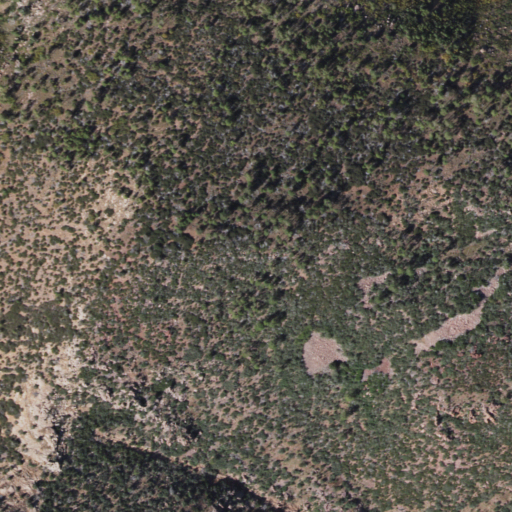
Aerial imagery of ridge(s) in Arizona named Suicide Ridge containing shrub and evergreen forest